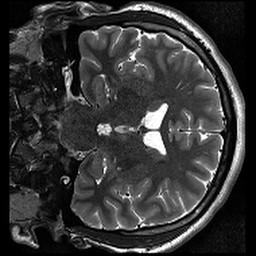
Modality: T2w
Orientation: coronal